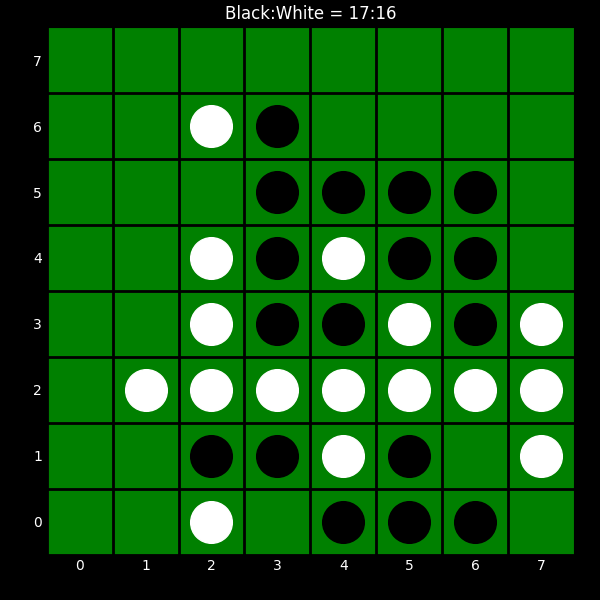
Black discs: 17
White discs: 16